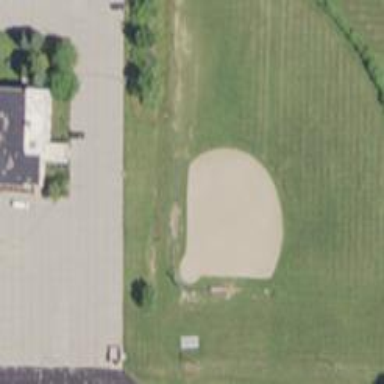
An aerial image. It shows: Baseball pitch for leisure land activities.